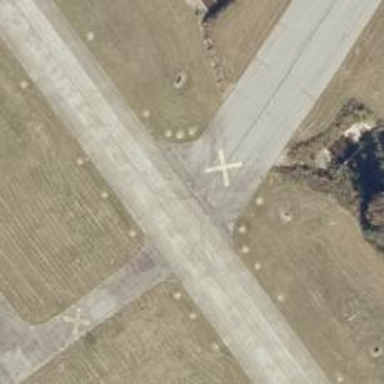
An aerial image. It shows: View of taxiway at the airport.